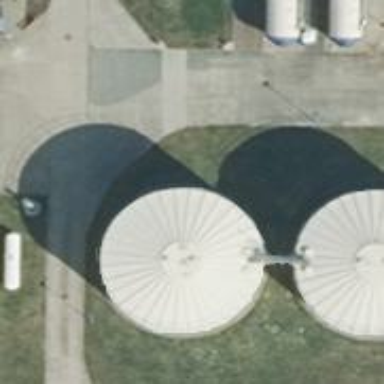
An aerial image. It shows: Water tank structure.